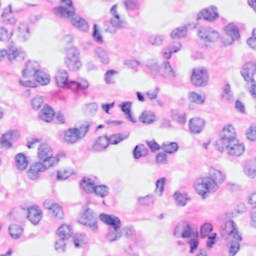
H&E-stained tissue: Breast